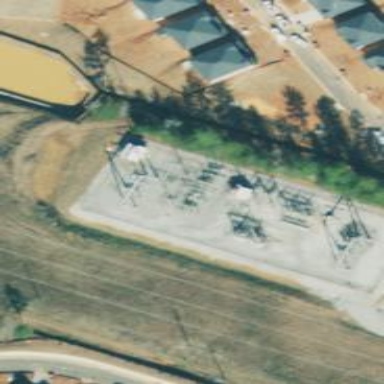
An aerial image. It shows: There is distribution substation enclosed by fence.